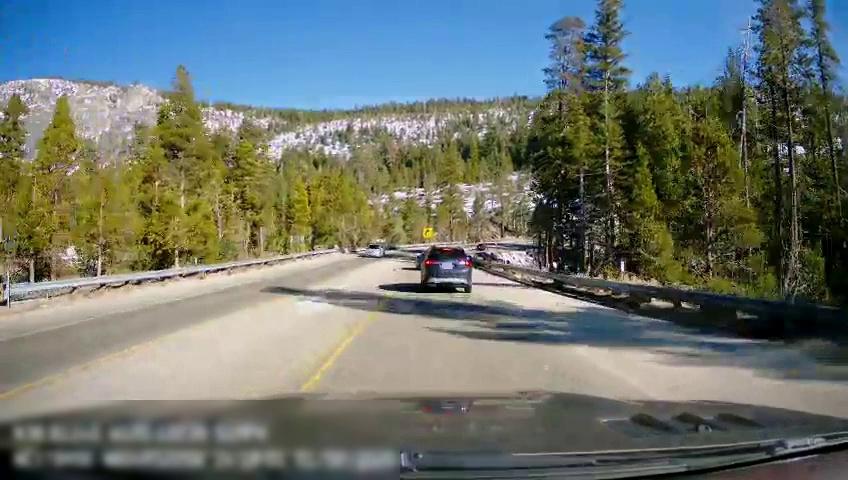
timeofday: Day
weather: Sunny
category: Drivable Space
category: Vehicles | SUV
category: Vehicles | Car
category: Vehicles | Car
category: Vehicles | Car
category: Lanes | Current Lane
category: Lanes | Alternate Lane
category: Lanes | Current Lane
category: Lanes | Opposite Lane
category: Lanes | Opposite Lane
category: Lanes | Opposite Lane
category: Traffic | Signs